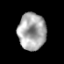
Tissue: prostate
Cell type: Epithelial cells
Senescence score: 0.3584
Nuclear area (px): 1006
Mean DAPI intensity: 168.613